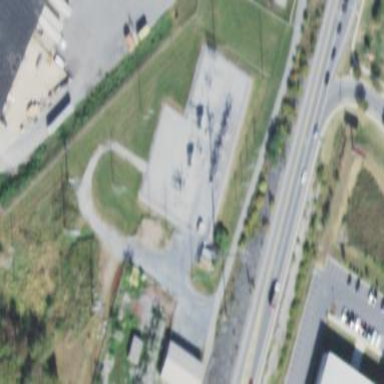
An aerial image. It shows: Power substation.